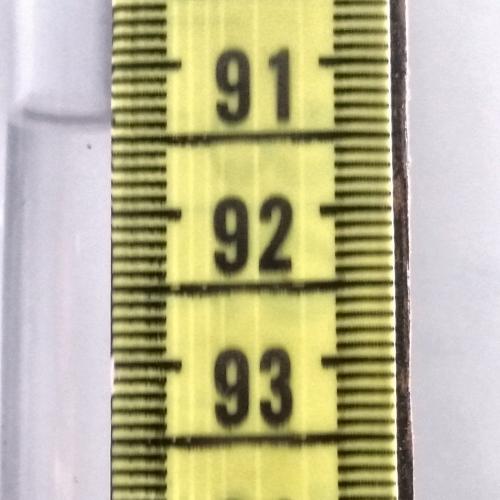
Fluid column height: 91.4 cm